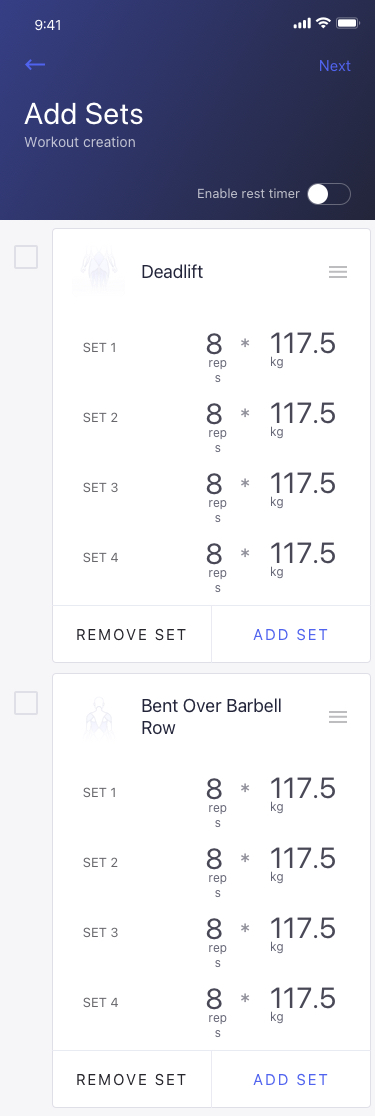
Text in this UI design:
Enable rest timer
Workout creation